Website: bh-photo
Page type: address-validator
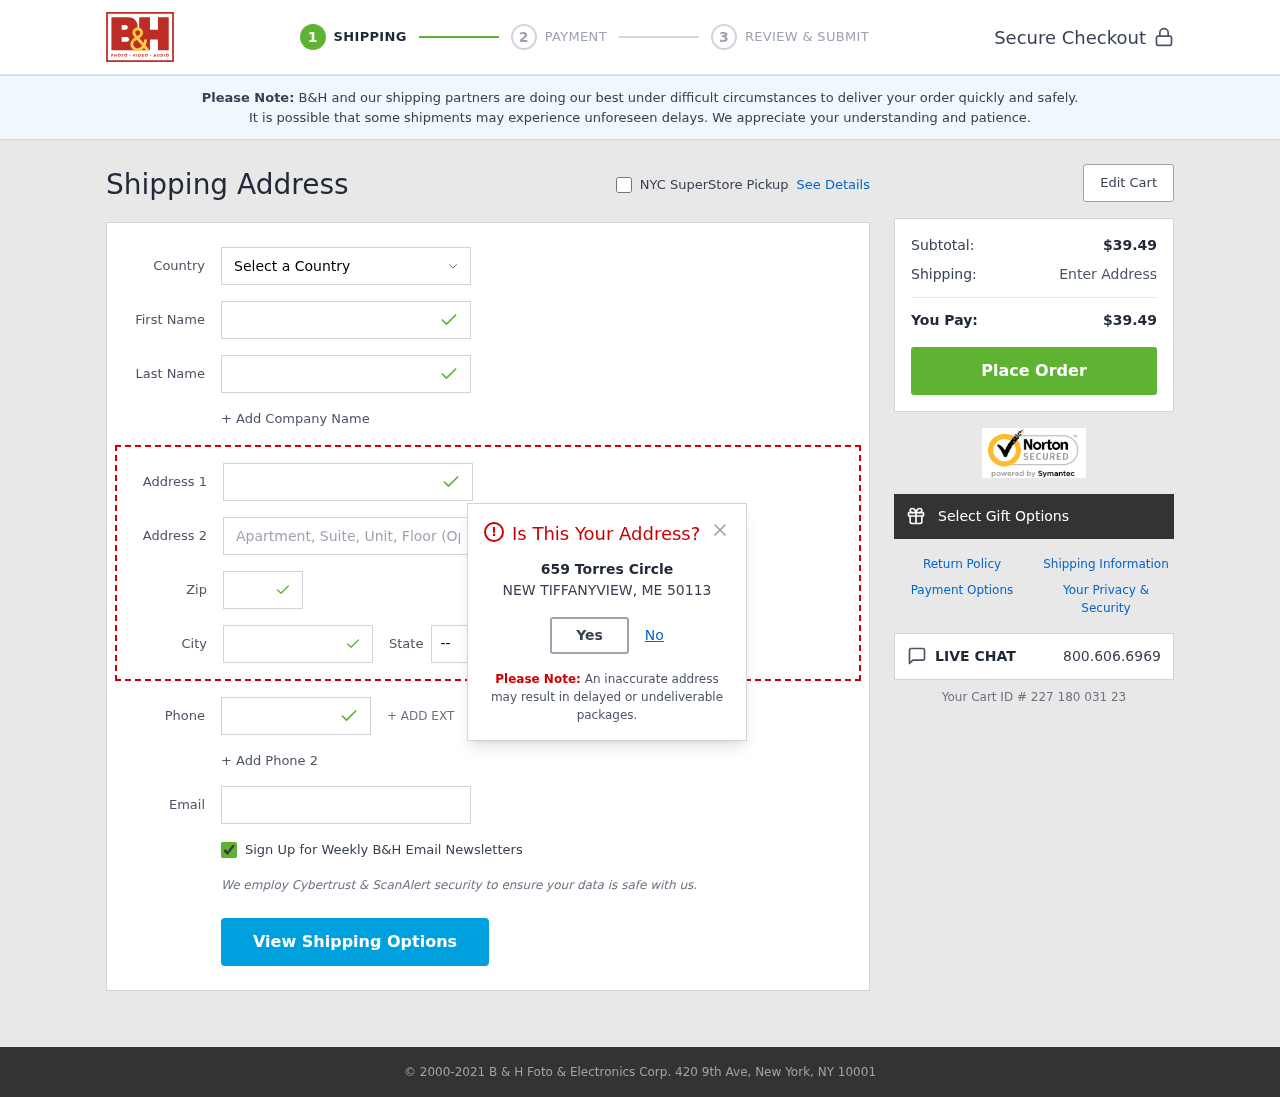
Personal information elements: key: PII_CITY
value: New Tiffanyview
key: PII_COUNTRY
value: United States
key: PII_EMAIL
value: jonathan.hernandez@hotmail.com
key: PII_FIRSTNAME
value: Jonathan
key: PII_LASTNAME
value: Hernandez
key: PII_PHONE
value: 4437195455
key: PII_POSTCODE
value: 50113
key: PII_STATE_ABBR
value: ME
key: PII_STREET
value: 659 Torres Circle
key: PII_STREET2
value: Suite 668
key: PII_CITY_MODAL
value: NEW TIFFANYVIEW
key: PII_POSTCODE_FULL
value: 50113
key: PII_POSTCODE_NUMERIC
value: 50113
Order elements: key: ORDER_SUBTOTAL
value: $39.49
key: ORDER_TOTAL
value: $39.49
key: ORDER_ID
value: Your Cart ID # 227 180 031 23